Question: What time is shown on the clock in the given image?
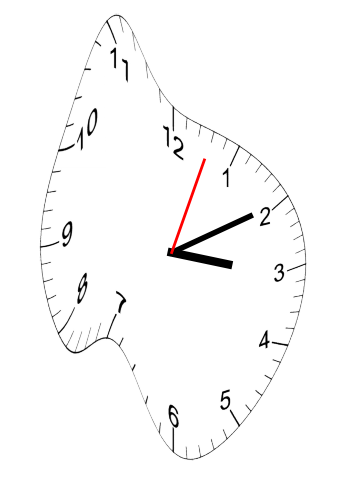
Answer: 03:10:03